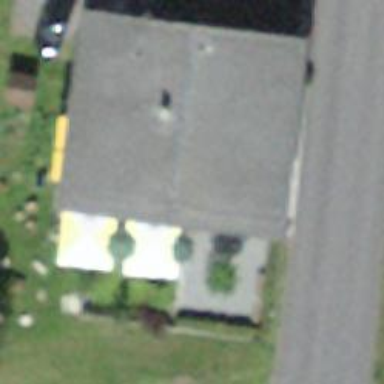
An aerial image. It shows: Restaurant.